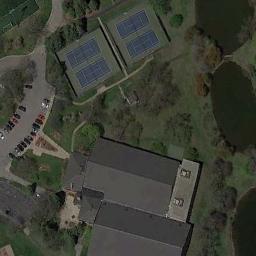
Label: tennis_court